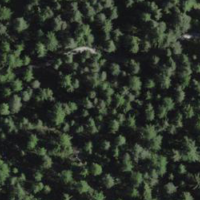
EUNIS habitat code: 43
Species observed at this site:
Neottia ovata
Epipactis atrorubens